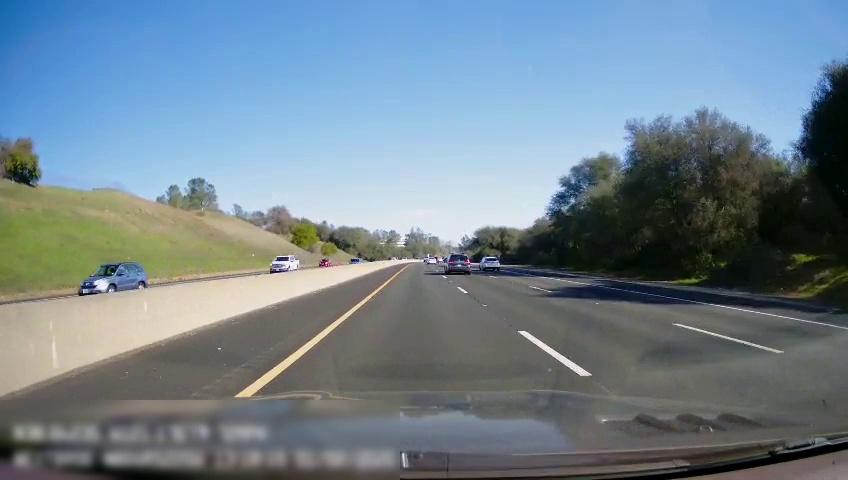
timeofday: Day
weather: Sunny
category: Drivable Space
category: Drivable Space
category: Vehicles | Car
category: Vehicles | Truck
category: Vehicles | Car
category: Vehicles | Truck
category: Vehicles | SUV
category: Vehicles | SUV
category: Vehicles | Car
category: Lanes | Current Lane
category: Lanes | Current Lane
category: Lanes | Alternate Lane
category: Lanes | Alternate Lane